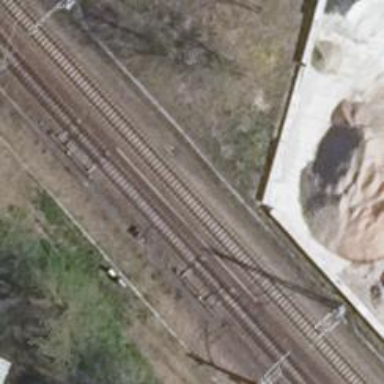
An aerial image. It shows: Railway signal.